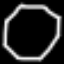
Label: octagon